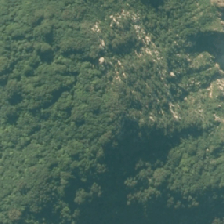
Land cover: indigenous_forest